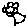
Label: flower